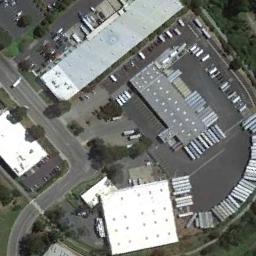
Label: industrial_area